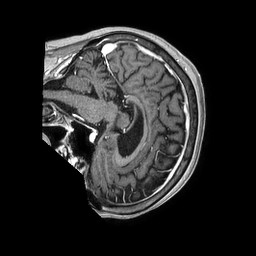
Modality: T1w
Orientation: sagittal
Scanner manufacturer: philips
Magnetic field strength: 1.5 T
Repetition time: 0.007656 s
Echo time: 0.003487 s